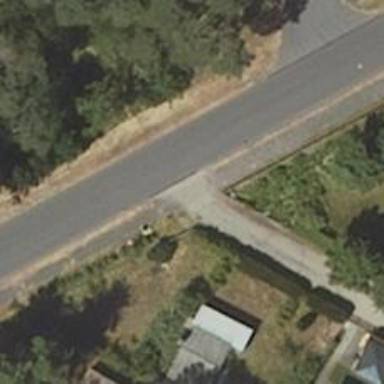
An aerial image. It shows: Alleyway designated as service road.